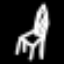
Label: chair